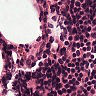
Metastatic tissue present: no